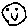
Label: smiley face